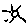
Label: sun